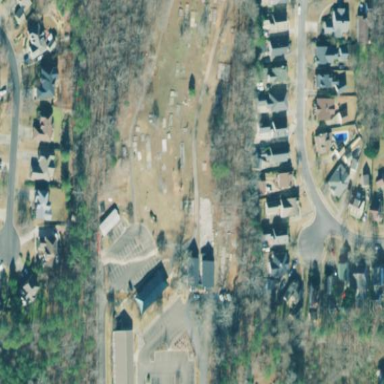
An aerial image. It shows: Cemetery.